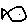
Label: fish